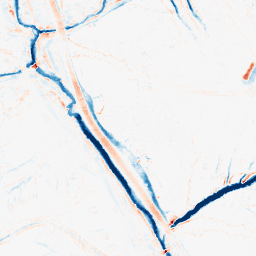
Category: morphological
Decomposition family: tophat_combined
Decomposition parameters: size: 5
Upsampling method: sinc_blackman
Upsampling parameters: scale: 8
kernel_size: 16
Upsampling scale: 8